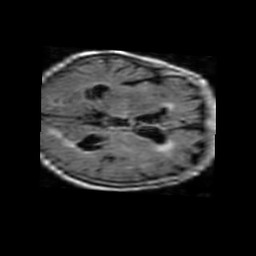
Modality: FLAIR
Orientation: axial
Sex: female
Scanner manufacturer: philips
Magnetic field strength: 1.5 T
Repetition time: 6 s
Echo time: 0.12 s